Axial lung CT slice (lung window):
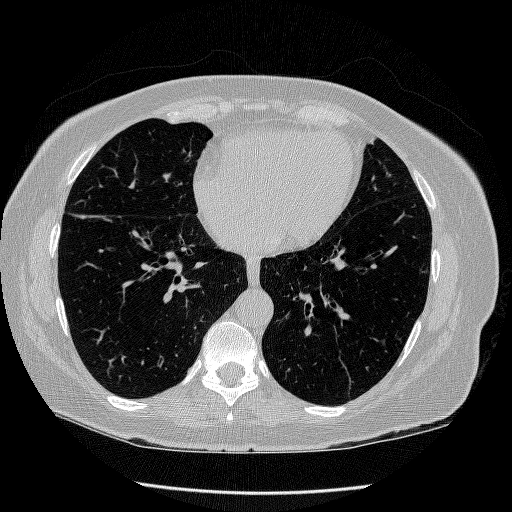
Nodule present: no